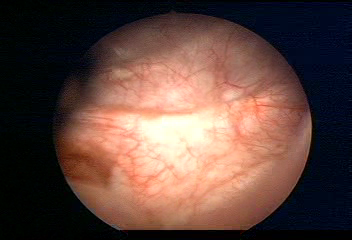
Modality: WLC
Class: Normal mucosa
Bladder cancer association: No